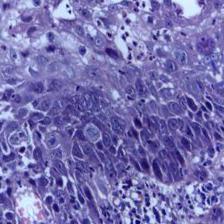
Diagnosis: Normal